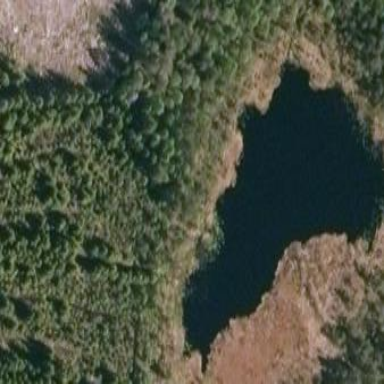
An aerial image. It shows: Serene lake surrounded by nature.